Question: So i have this 2-step Twitter Sign in and at the page where the user must enter his Email i get an undefined method error.
:
'''
<%= simple_form_for(@user, :as => "user", :url => account_create_path, :html => {:class => "form-inline"}) do |f| %>
<%= f.input :email, :placeholder => User.human_attribute_name(:email), :class => "input-medium" %>
<%= f.submit "Finish registration", :class => "btn btn-small" %>
<% end %>
'''
I think that it's a Syntax problem, but as i am fairly new to Rails i cant figure out what is wrong. Google wont tell me either :)
my :
'''
def create
data = session["devise.omniauth_data"]
data[:email] = params[:user][:email]
user = User.find_for_twitter_oauth(data)
user.email = data[:email]
if user.save
flash[:notice] = I18n.t "devise.registrations.signed_up_but_unconfirmed"
redirect_to root_path
else
flash[:error] = I18n.t "devise.omniauth_callbacks.failure",
:kind => data[:provider].titleize,
:reason => user.errors.full_messages.first
render "users/omniauth_callbacks/add_email"
end
end
'''

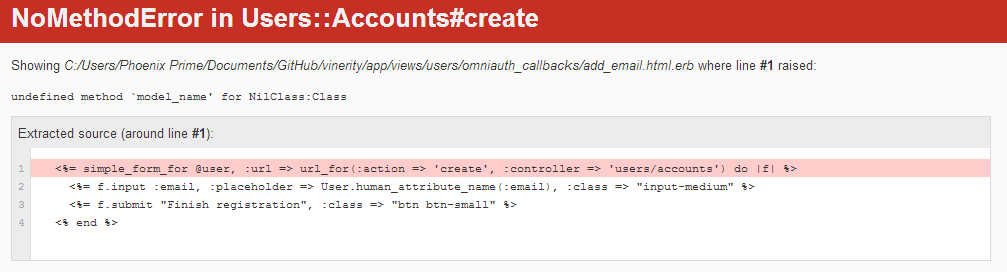
Answer: Change variable 'user' to instance variable '@user' in controller and problem will be fixed.